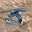
Label: 5